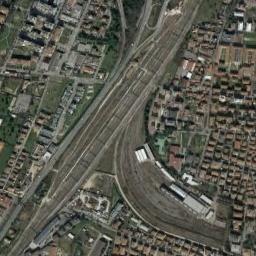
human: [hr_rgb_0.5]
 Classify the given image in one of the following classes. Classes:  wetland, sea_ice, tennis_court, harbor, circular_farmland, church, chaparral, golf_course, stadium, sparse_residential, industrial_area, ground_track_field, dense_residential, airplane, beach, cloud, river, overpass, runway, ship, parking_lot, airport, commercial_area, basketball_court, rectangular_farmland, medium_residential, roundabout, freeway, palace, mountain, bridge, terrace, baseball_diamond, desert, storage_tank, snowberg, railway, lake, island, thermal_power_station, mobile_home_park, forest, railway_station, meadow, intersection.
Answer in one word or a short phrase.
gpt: railway_station